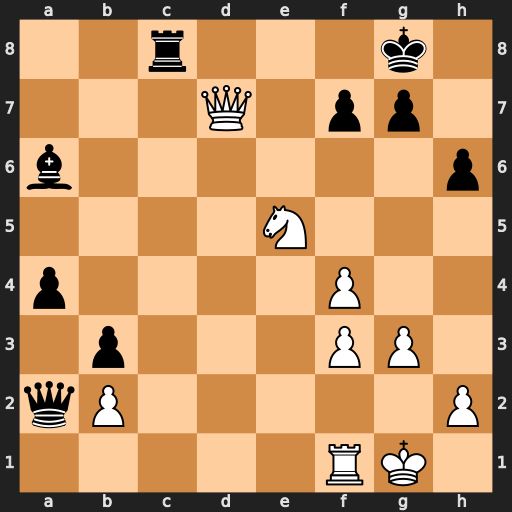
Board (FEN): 2r3k1/3Q1pp1/b6p/4N3/p4P2/1p3PP1/qP5P/5RK1
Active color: w
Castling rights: -
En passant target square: -
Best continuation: Qxf7+ Kh8 f5 Qxb2 f6